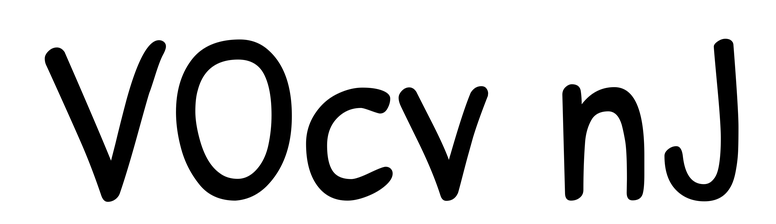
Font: PatrickHand-Regular